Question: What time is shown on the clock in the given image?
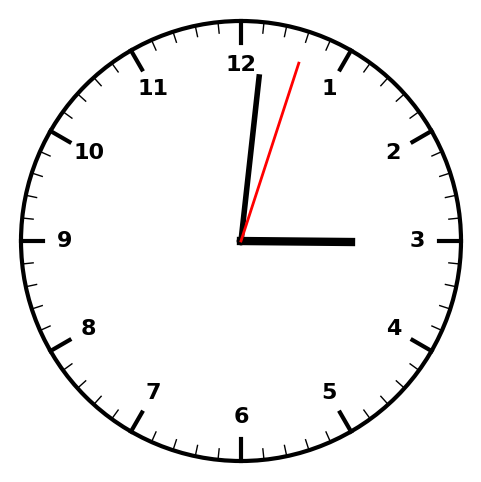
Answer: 03:01:03